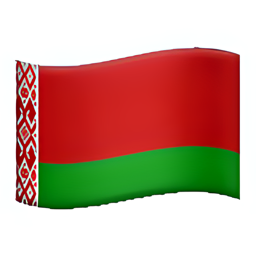
Name: flag for belarus
Emoji: 🇧🇾
Group: Flags
Sub-group: country-flag